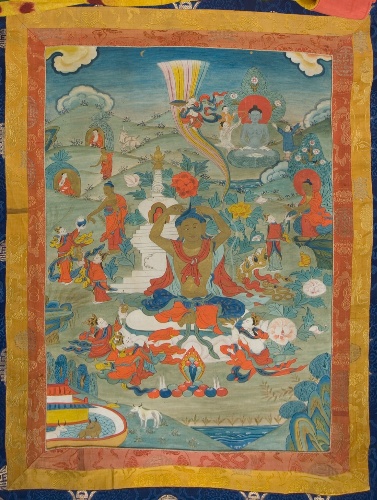
Date: 20th century
Object type: Tangka
Classification: Paintings
Medium: Ink and color on paper
Culture: Tibet
Dimensions: 53 1/4 x 28 1/2 in. (135.3 x 72.4 cm)
Department: Asian Art
Credit line: Gift of the Chogyal and the Gyalmo of Sikkim, 1971
Accession year: 1971
Repository: Metropolitan Museum of Art, New York, NY
Tags: Animals|Stupas|Flowers|Buddhism|Buddha